Question: how to rebuild formula from tokens
Ex:
'''
$formulaParser = new \PHPExcel_Calculation_FormulaParser('=IF(T1<X2,"foo", T1+X2)');
dump($formulaParser->getTokens());
'''
I receive:

And I modify more value, ex: change 'X2' to 'T2' and now I need rebuild tokens to formula
Can anybody help me?
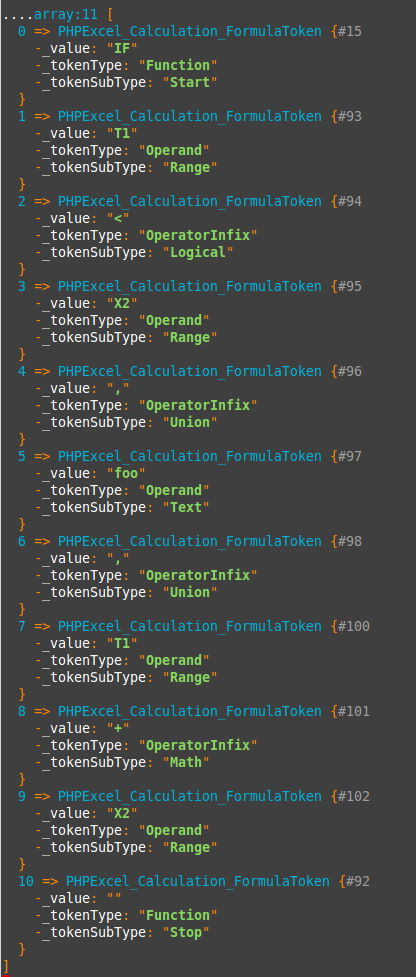
Answer: > Tokenising a formula is a part of the parsing process, prior to execution of the formula; it's not intended as a method for changing a formula in any way; it's not intended to be reversible. - Mark Baker
So manually implement by replace string or implode array tokens like
<URL>